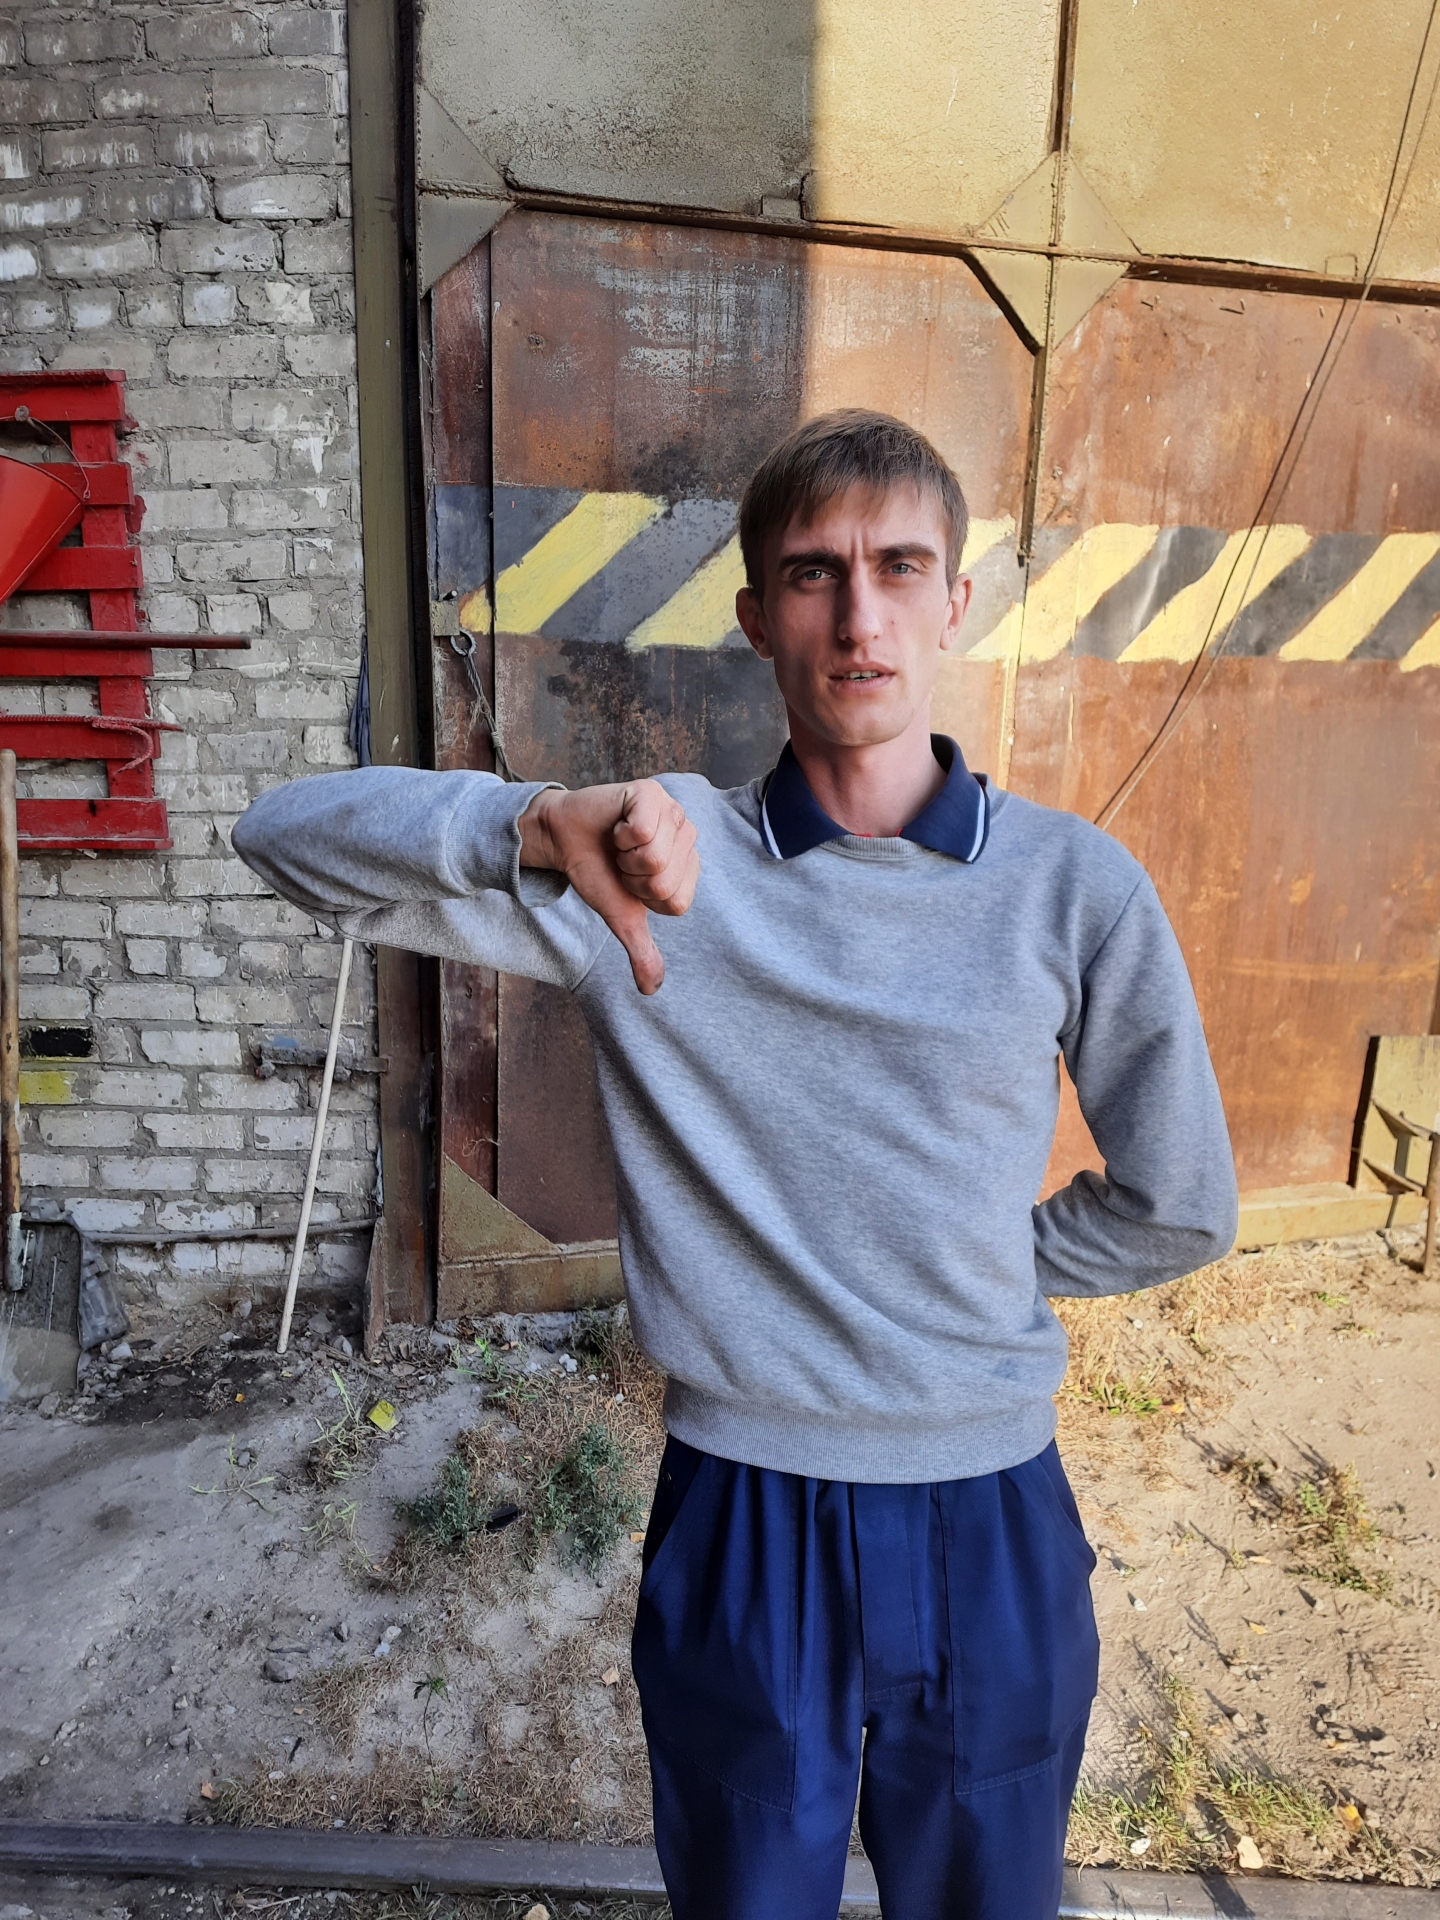
Label: clear